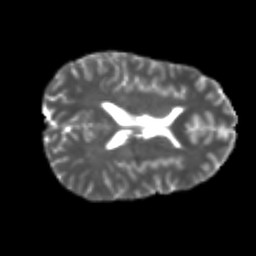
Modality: T2w
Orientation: axial
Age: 25
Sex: male
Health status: healthy
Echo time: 0.074 s